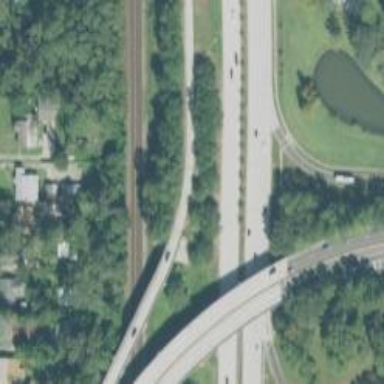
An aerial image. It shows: Trunk link highway.